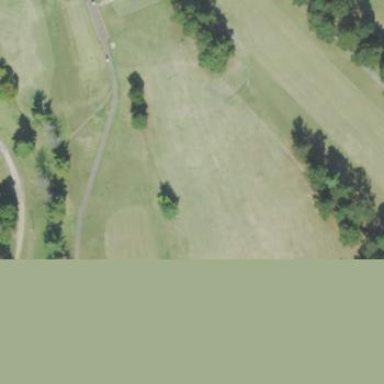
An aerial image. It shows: Grassy area used as driving range for golf.